Question: I think the easiest is to explain problem with image:

I have two cubes (same size) that are laying on the table. One of their side is marked with green color (for easy tracking). I want to calculate the relative position (x,y) of left cube to the right cube (red line on the picture) in cube size unit.
Is it even possible? I know problem would be simple if those two green sides would have common plane - like top side of cube however I can't use that for tracking. I would just calculate homography for one square and multiply with other cube corner.
Should I 'rotate' homography matrix by multiplying with 90deegre rotation matrix to get 'ground' homography? I plan to do processing in smartphone scenario so maybe gyroscope, camera intrinsic params can be of any value.
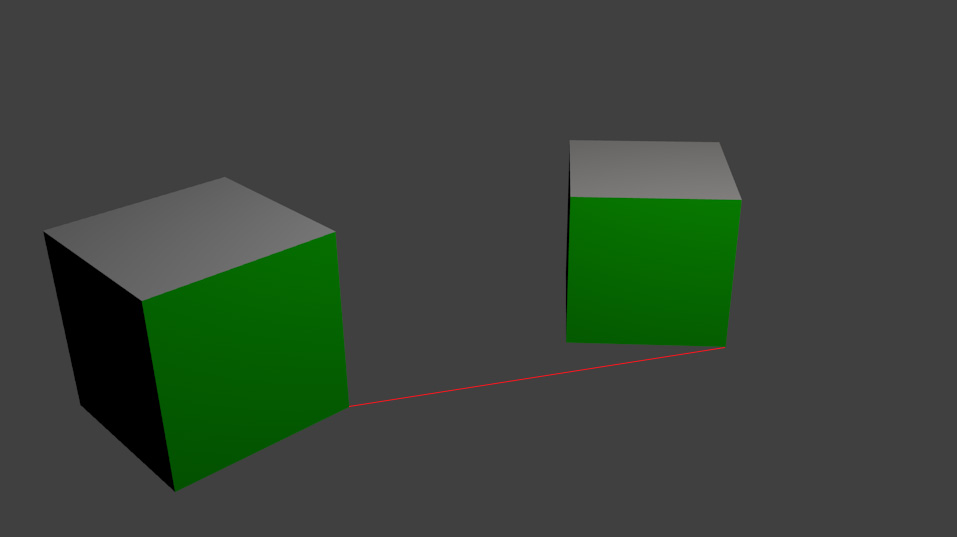
Answer: This is possible.
Let's assume (or state) that the table is the z=0-plane and that your first box is at the origin of this plane. This means that green corners of the left box have the (table-)coordinates (0,0,0),(1,0,0),(0,0,1) and (1,0,1). (Your box has the size 1).
You also have the pixel coordinates of these points. If you give these 2d and 3d-values (as well as the intrinsics and distortion of the camera) to cv::solvePnP, you get the relative Pose of the camera to your box (and the plane).
In the next step, you have to intersect the table-plane with the ray that goes from your camera's center through the lower right corner pixels of the second green box. This intersection will look like (x,y,0) and [x-1,y] will be translation between the right corners of your boxes.